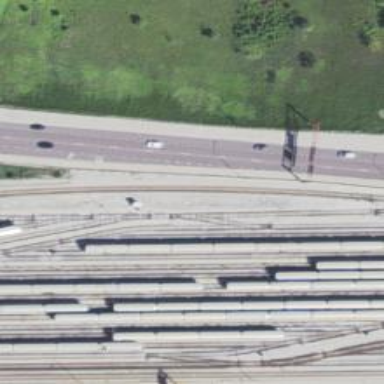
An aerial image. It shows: Yard area with electrified rail tracks.